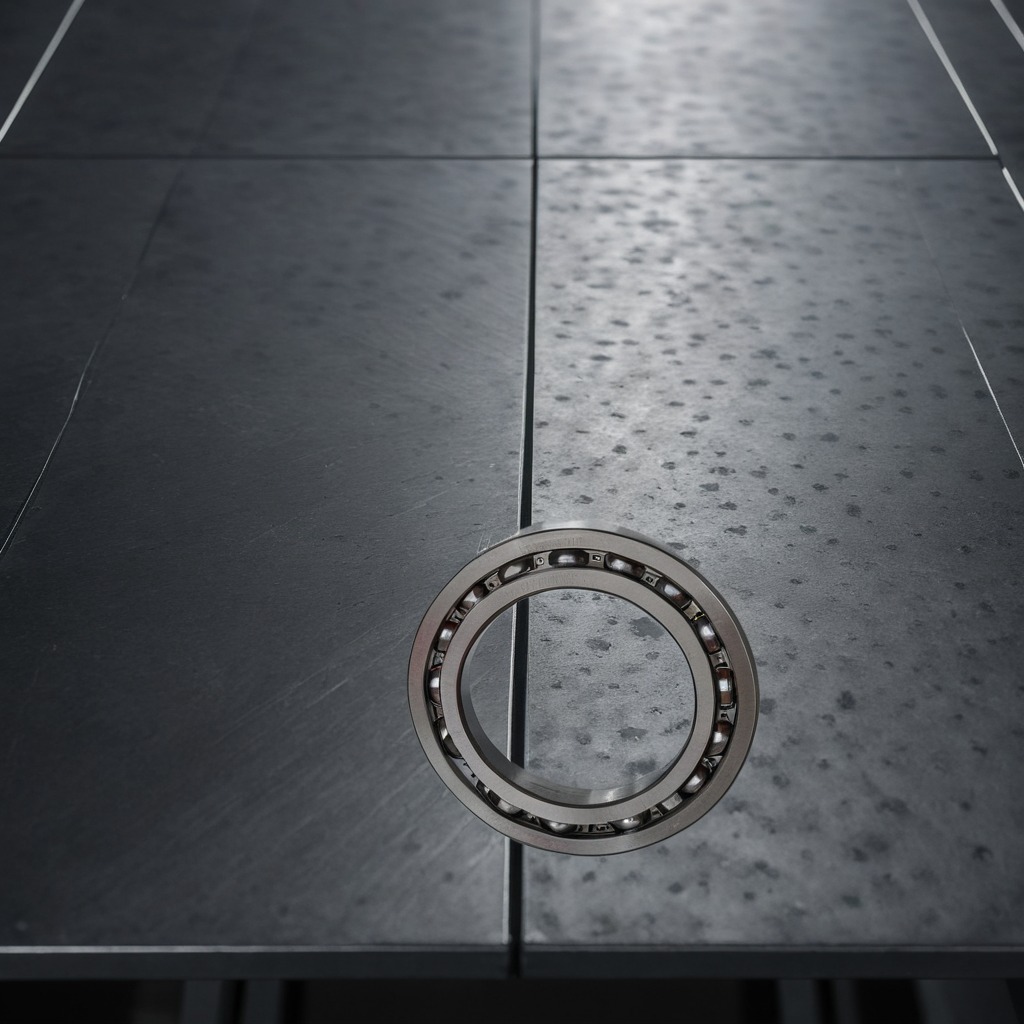
A metal ball bearing lies on a cold steel table in a mining workshop gritty textures.